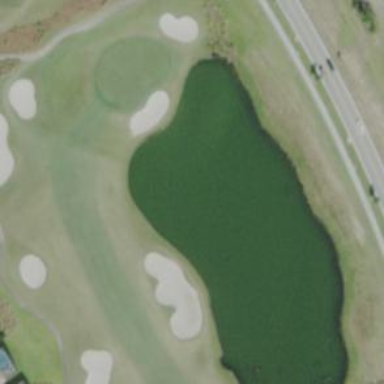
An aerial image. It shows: Scenic view of water hazard on golf course. The natural water feature adds beauty to the landscape.